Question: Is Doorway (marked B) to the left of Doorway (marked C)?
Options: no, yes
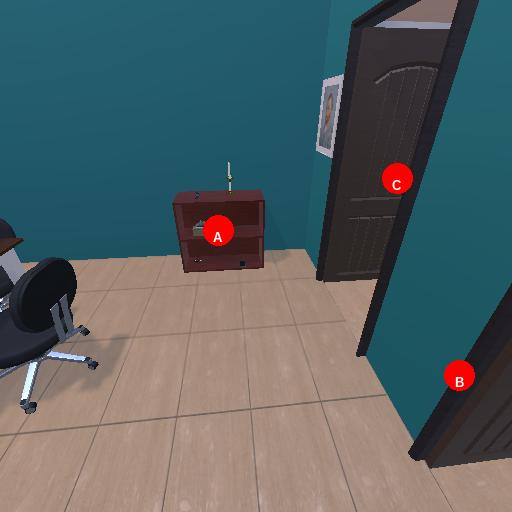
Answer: no